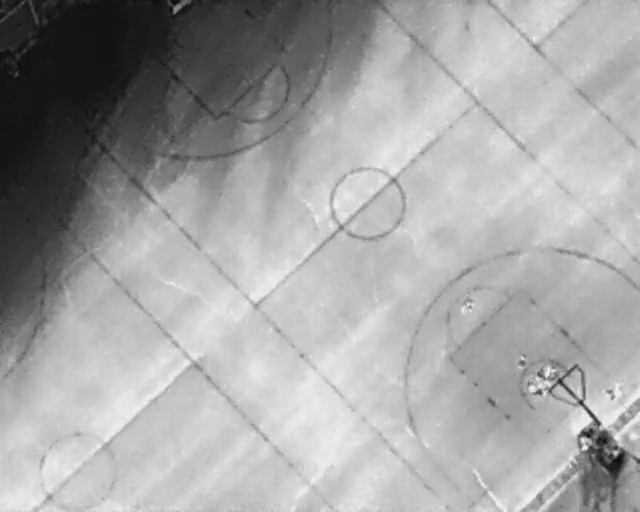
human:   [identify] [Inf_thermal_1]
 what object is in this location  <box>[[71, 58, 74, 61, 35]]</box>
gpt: <ref>1 medium person at the right</ref>